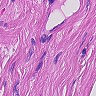
Metastatic tissue present: no